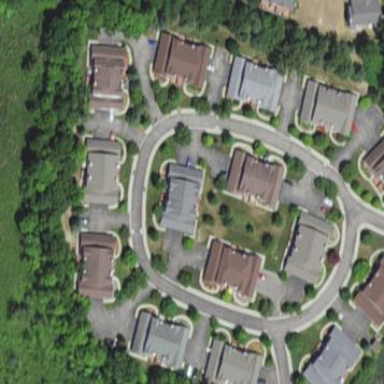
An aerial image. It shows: Residential road paved with concrete.